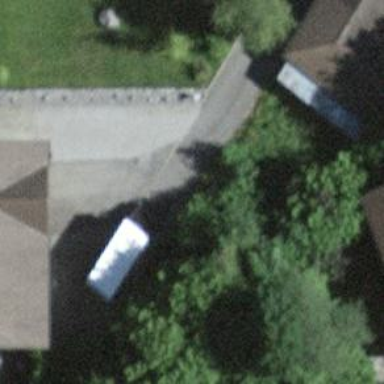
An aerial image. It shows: Driveway.